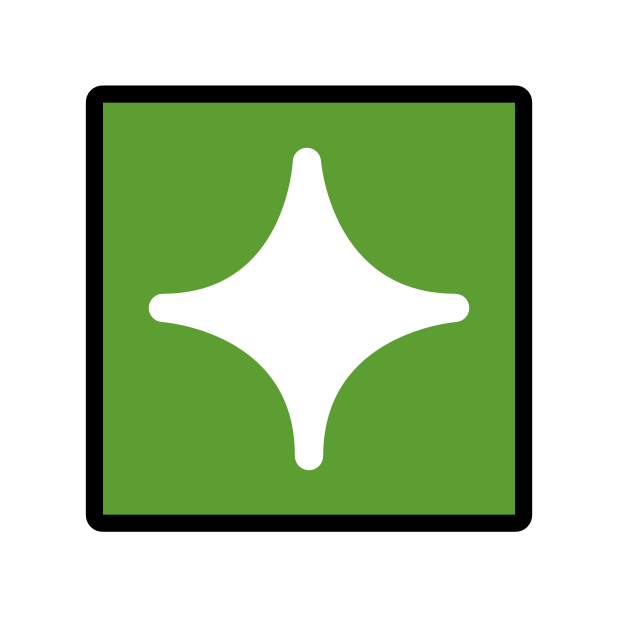
sparkle